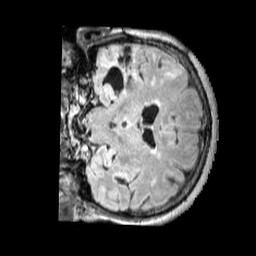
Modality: FLAIR
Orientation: coronal
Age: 58
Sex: female
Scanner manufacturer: siemens
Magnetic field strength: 3 T
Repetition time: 5 s
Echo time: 0.387 s